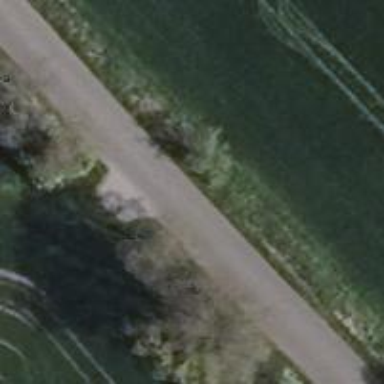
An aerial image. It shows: Unclassified road.